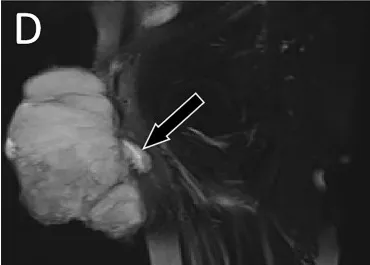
(D) Sagittal contrast-enhanced T1WI clearly shows the "tail fascial sign" (black arrow). T1WI, T1-weighted images; T2WI, T2-weighted images.
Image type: radiology (mri)